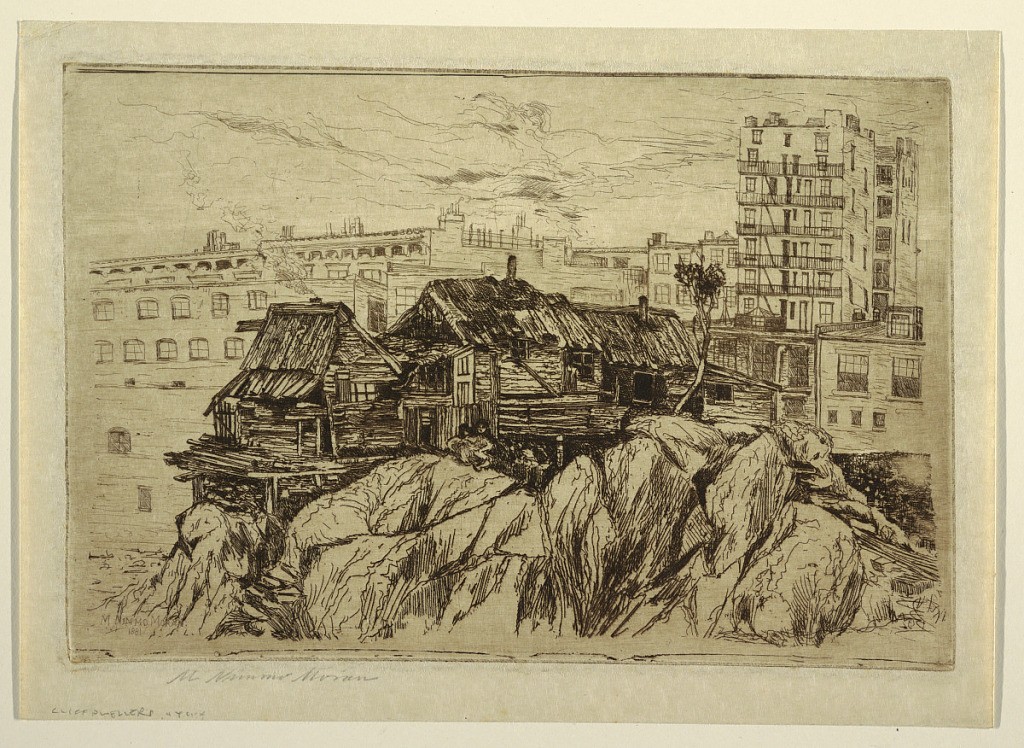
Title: The Cliff Dwellers of New York
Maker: Mary Nimmo Moran, American, 1842–1899
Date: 1881
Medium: Etching and scotch stone tone in brown ink on paper
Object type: Print
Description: View of rickety structures on rocks with tenement buildings in the background.